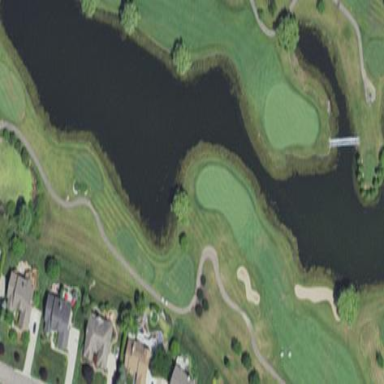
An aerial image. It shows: Golf course feature - pond classified as lateral water hazard.